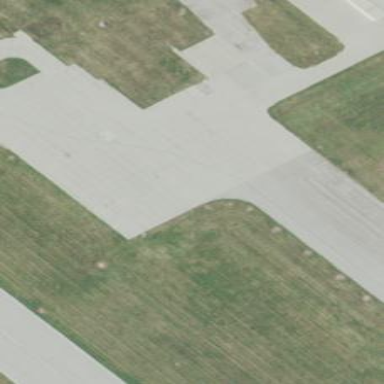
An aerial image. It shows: Apron at the airport.